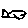
Label: fish